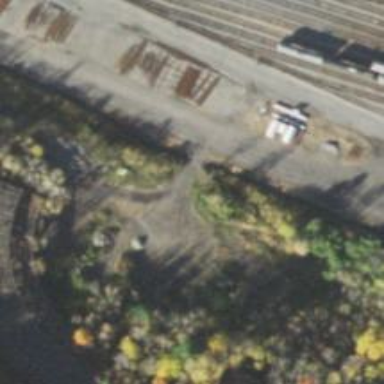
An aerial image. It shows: Railway turntable.